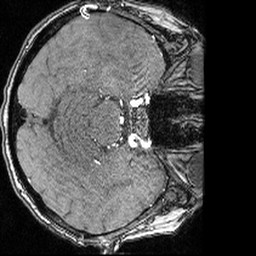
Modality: angio
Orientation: axial
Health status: ill
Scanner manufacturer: siemens
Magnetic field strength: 3 T
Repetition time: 0.022 s
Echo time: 0.00395 s